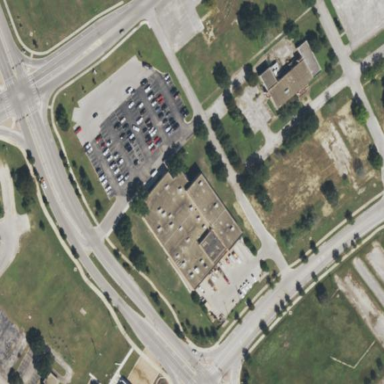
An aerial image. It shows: Building.